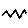
Label: zigzag